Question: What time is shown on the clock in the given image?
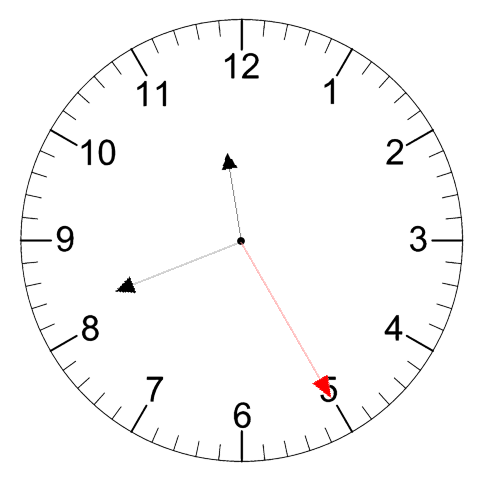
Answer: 11:41:25